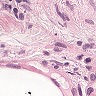
Metastatic tissue present: no